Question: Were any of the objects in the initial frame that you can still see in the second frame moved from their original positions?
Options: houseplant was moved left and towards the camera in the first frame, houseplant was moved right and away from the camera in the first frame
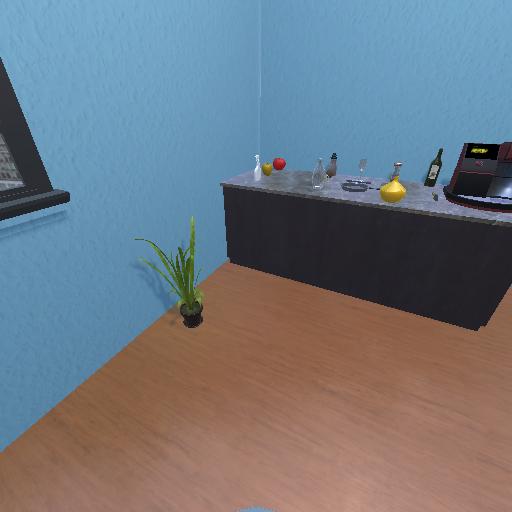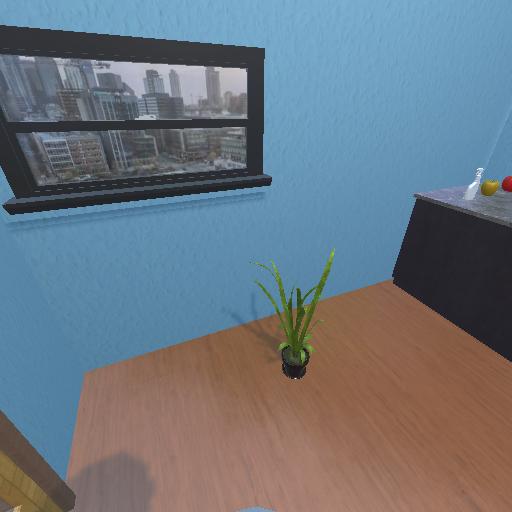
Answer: houseplant was moved left and towards the camera in the first frame